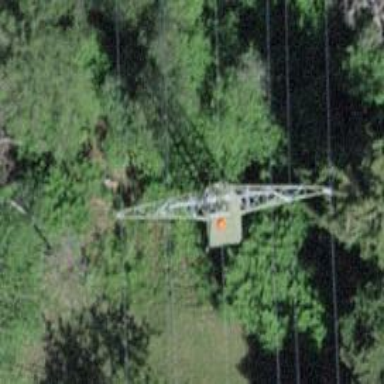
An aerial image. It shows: Power line in the image.